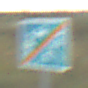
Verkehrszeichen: EndeVerkehrsberuhigterBereich
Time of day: SunriseSunset
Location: Outdoor (RoadRail)
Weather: PartlyCloudy
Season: NotSpecified
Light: Natural